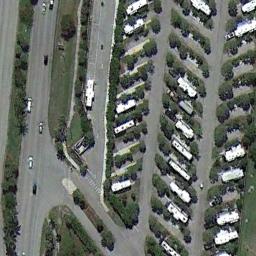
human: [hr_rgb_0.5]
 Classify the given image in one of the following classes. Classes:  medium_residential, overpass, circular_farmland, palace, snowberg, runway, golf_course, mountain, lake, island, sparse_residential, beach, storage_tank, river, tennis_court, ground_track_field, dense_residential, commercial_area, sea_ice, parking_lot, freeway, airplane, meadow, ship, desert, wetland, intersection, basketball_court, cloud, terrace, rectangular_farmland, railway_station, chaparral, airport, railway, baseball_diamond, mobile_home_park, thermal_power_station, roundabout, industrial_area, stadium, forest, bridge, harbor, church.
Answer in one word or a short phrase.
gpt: mobile_home_park